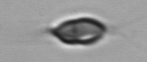
Label: Chrysochromulina